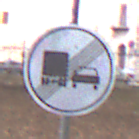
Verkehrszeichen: EndeUeberholverbotKraftfahrzeuge
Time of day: MorningAfternoon
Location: Outdoor (Suburban)
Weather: PartlyCloudy
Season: NotSpecified
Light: Natural